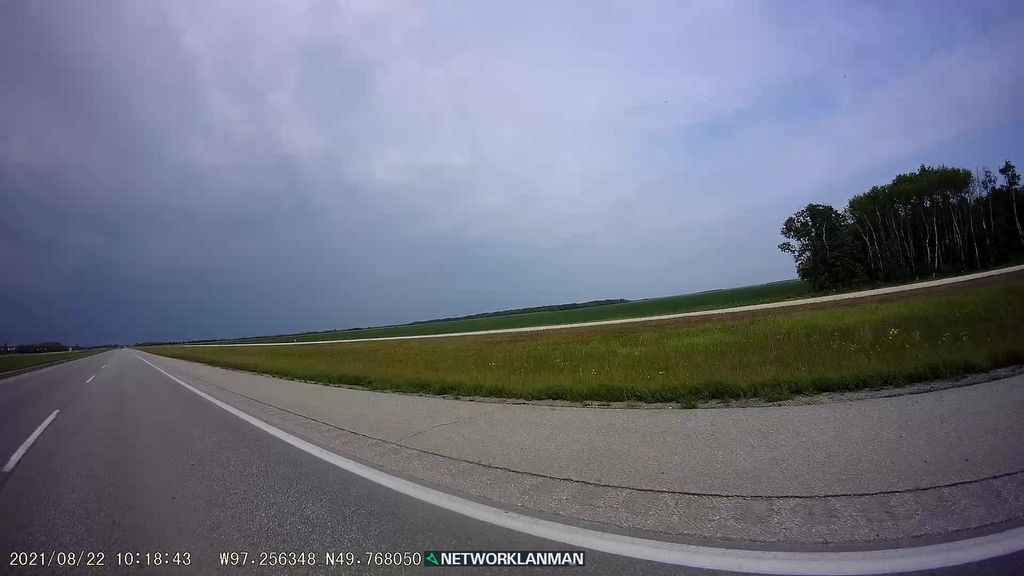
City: winnipeg